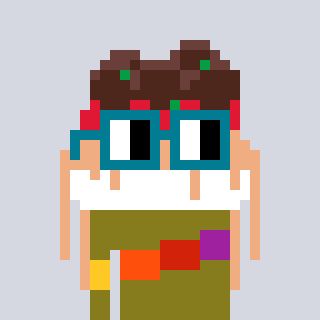
a pixel art character with square dark green glasses, a spaghetti-shaped head and a gunk-colored body on a cool background